Interaction volume radius: 10 \u00c5
Interaction volume height: 10 \u00c5
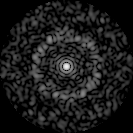
Disorder parameter: 0.8349